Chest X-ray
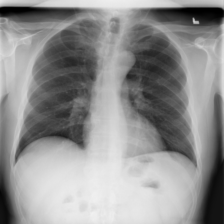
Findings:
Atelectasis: negative
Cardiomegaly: negative
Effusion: negative
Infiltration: negative
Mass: negative
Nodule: negative
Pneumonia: negative
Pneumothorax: negative
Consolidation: negative
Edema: negative
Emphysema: negative
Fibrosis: negative
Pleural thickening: negative
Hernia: negative